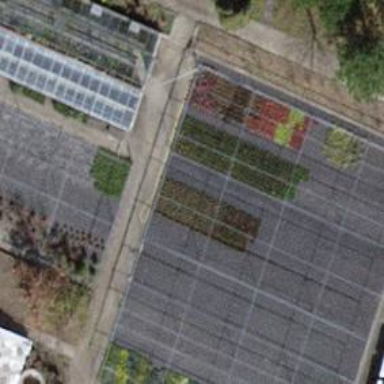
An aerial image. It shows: Greenhouse.